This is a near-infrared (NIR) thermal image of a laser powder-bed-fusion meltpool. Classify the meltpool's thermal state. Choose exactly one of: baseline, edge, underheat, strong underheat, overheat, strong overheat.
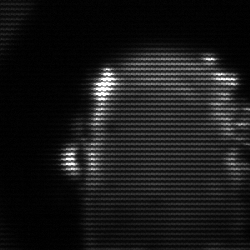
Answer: baseline